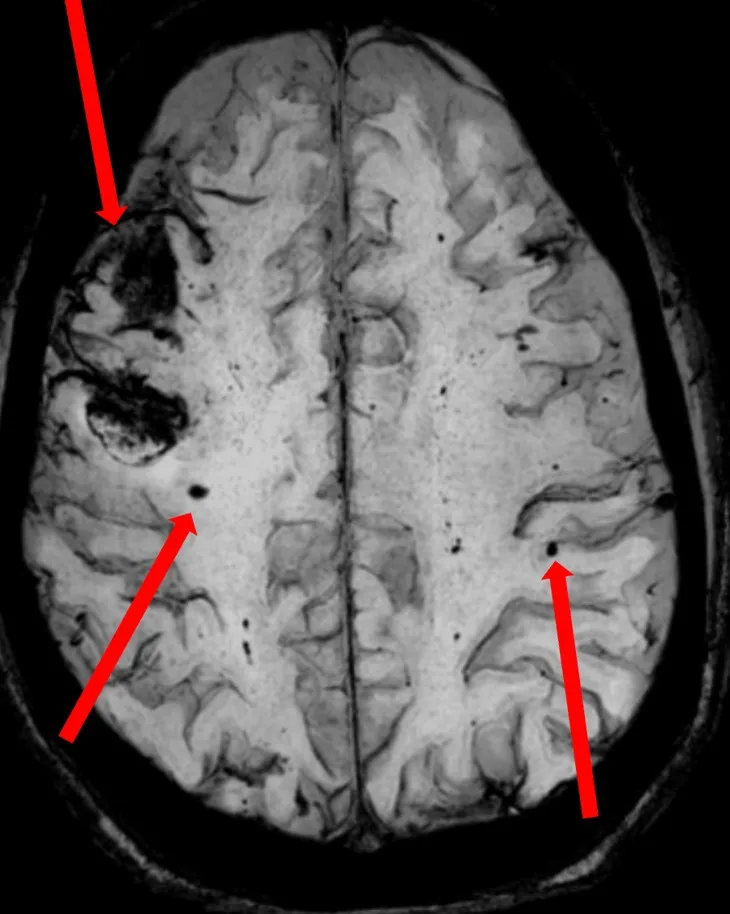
Follow-up MRI susceptibility-weighted imaging shows numerous tiny parenchymal bleeds, infarcts, and extra-axial hemorrhages (arrows).
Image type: radiology (mri)